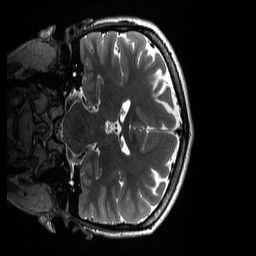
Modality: T2w
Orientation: coronal
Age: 23
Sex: female